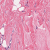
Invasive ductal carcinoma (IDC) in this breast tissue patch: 0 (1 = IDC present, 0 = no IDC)